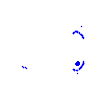
Particle: pion